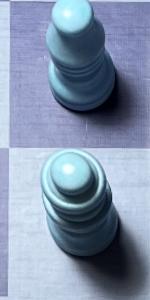
Label: Queen_White